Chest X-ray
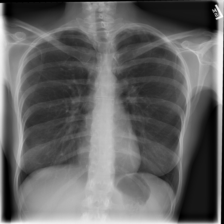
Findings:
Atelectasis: negative
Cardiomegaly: negative
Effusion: negative
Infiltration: negative
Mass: negative
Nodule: positive
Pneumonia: negative
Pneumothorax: negative
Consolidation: negative
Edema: negative
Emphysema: negative
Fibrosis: negative
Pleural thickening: positive
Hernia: negative